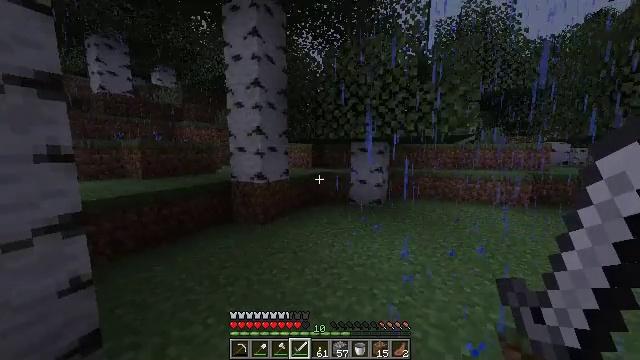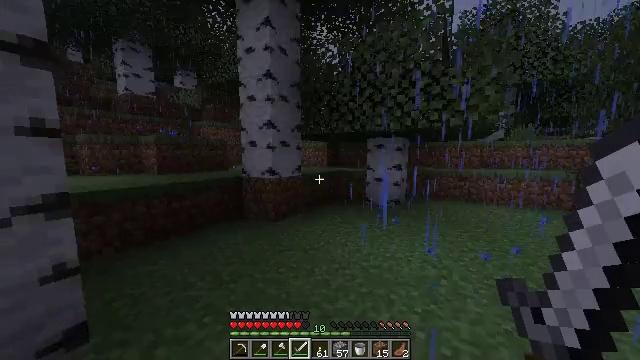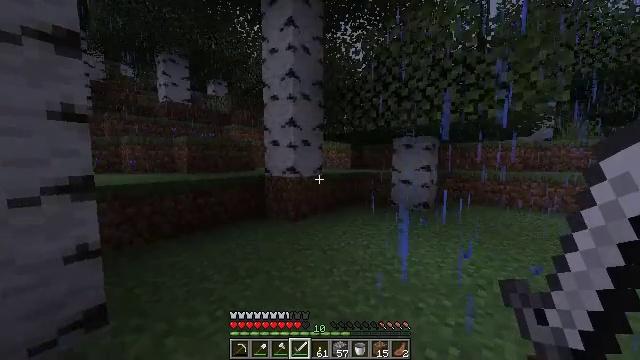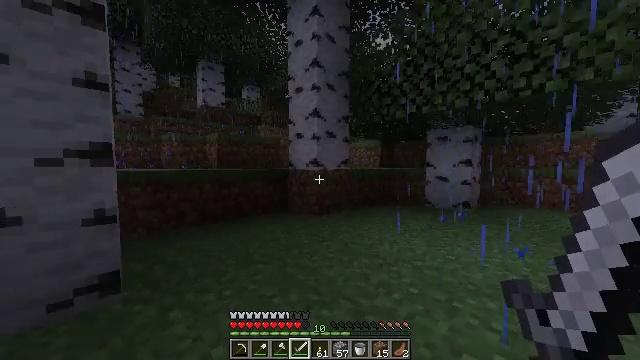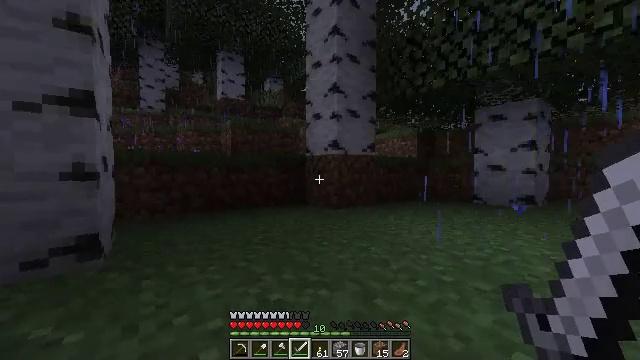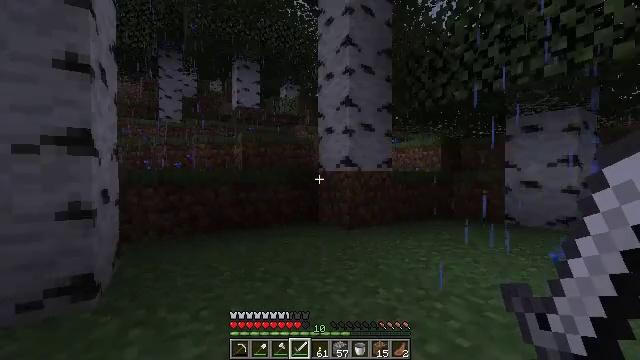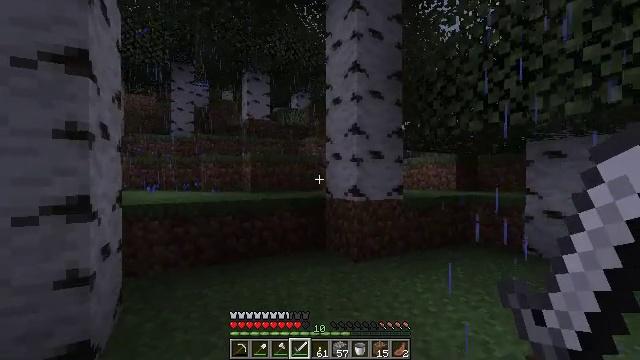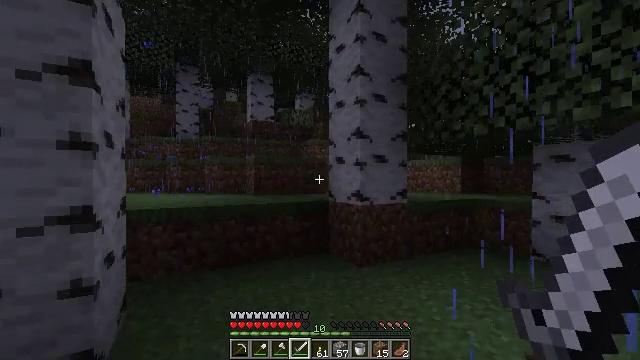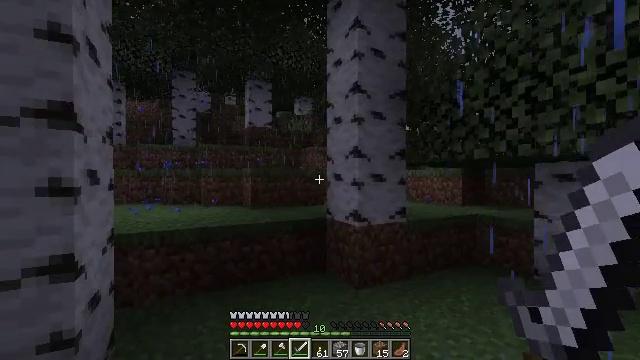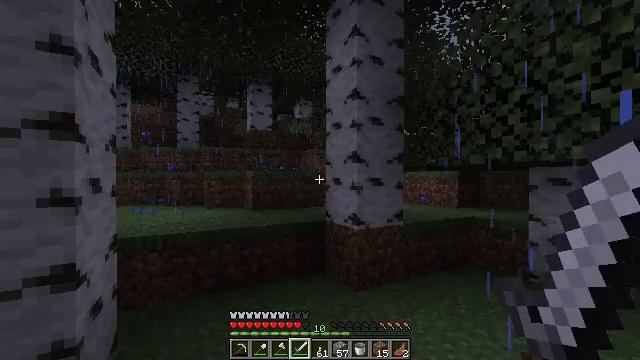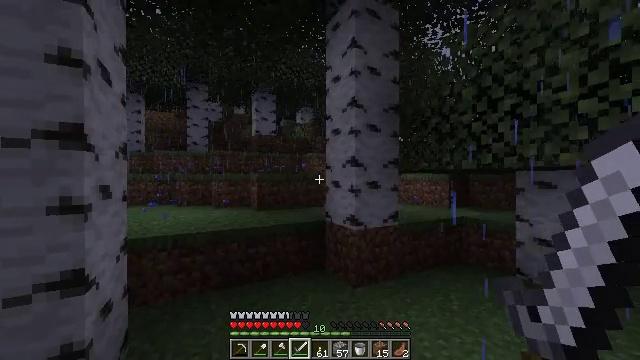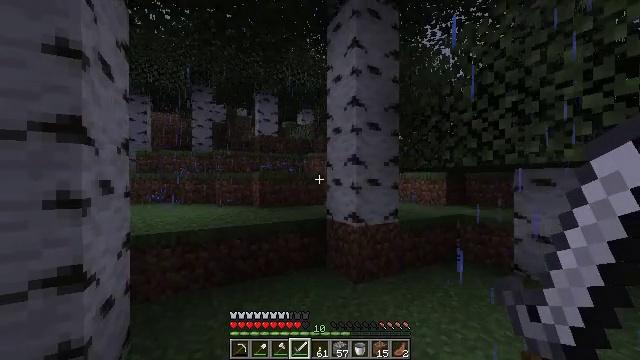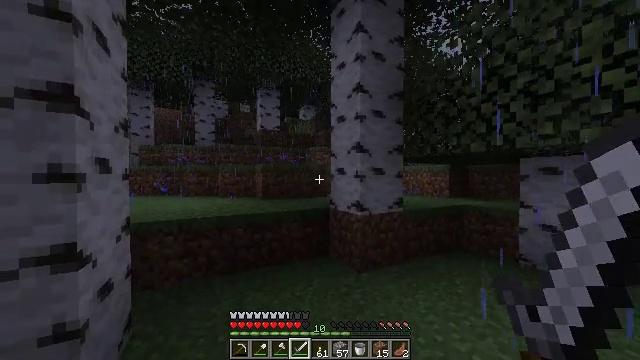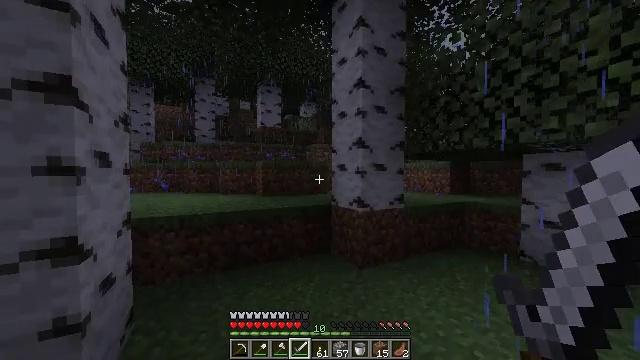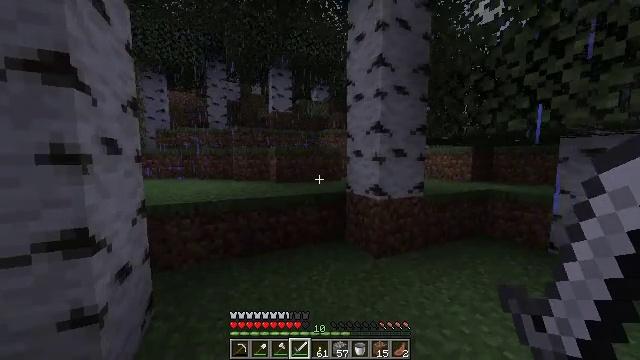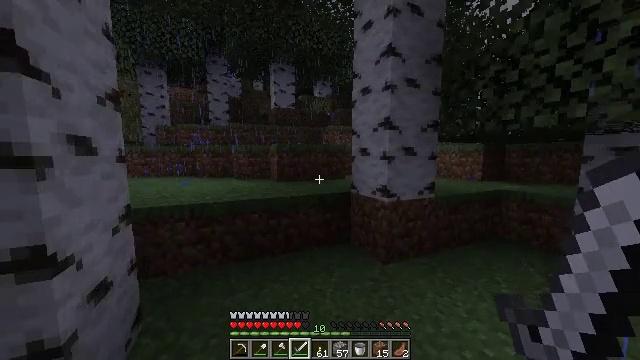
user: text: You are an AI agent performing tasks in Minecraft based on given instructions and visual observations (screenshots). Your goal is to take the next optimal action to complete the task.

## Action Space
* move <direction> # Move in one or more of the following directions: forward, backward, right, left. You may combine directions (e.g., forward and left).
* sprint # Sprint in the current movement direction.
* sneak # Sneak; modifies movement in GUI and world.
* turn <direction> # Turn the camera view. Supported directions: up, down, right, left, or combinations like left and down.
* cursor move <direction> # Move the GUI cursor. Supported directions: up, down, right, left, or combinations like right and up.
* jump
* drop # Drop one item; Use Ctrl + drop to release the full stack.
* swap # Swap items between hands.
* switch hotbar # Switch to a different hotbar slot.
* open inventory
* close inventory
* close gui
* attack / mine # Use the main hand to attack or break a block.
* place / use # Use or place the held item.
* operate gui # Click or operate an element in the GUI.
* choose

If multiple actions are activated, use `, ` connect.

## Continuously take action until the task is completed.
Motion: motion action
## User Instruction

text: Collect birch leaves from the tree.
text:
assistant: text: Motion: move forward and move left, sprint, turn left, jump
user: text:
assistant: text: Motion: move forward and move left, sprint, turn left and up, jump
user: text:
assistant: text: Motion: move forward and move left, sprint, turn left and up, jump
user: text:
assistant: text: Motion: move forward and move left, sprint, turn left and up, jump
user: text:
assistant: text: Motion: move forward and move left, sprint, turn left and up, jump
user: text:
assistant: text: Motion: move forward and move left, sprint, turn left, jump
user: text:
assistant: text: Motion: move forward and move left, sprint, jump
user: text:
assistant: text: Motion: move forward and move left, sprint, jump
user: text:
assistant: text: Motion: move forward and move left, sprint, jump
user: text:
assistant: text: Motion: move forward and move left, sprint, jump
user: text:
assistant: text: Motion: move forward and move left, sprint, jump
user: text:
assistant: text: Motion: move forward and move left, sprint, jump
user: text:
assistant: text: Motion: move forward, sprint
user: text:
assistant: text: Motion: move forward, sprint, turn left and down
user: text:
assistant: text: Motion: move forward, sprint
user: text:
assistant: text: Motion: move forward, sprint
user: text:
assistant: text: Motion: move forward, sprint
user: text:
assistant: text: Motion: move forward, sprint, turn left and down
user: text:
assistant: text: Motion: move forward, sprint
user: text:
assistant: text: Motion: move forward, sprint
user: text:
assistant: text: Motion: move forward, sprint, jump
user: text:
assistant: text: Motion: move forward, sprint, jump
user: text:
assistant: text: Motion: move forward, sprint, jump
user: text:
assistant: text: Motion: move forward, sprint, jump
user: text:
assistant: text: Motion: move forward, sprint, jump
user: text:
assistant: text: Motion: move forward, sprint, turn right, jump
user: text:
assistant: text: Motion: move forward, sprint, turn right, jump
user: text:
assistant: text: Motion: move forward, sprint, turn right, jump
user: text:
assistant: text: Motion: move forward, sprint, jump
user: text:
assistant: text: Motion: move forward, sprint, jump